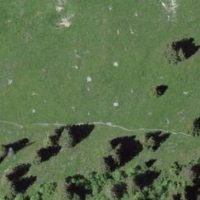
EUNIS habitat code: 41
Species observed at this site:
Traunsteinera globosa